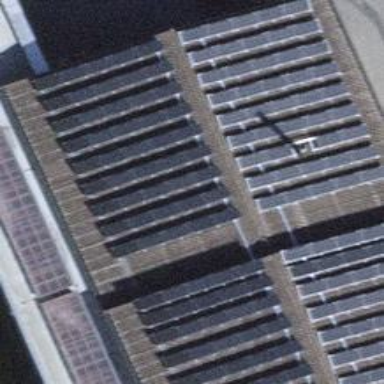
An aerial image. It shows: Solar power generator with photovoltaic panels.